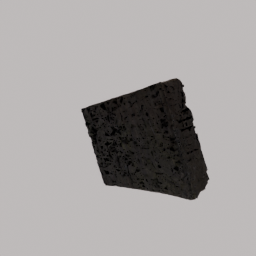
Label: architecture